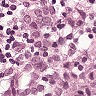
Metastatic tissue present: yes